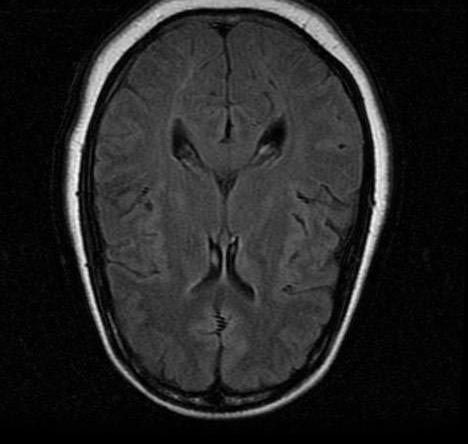
Label: notumor